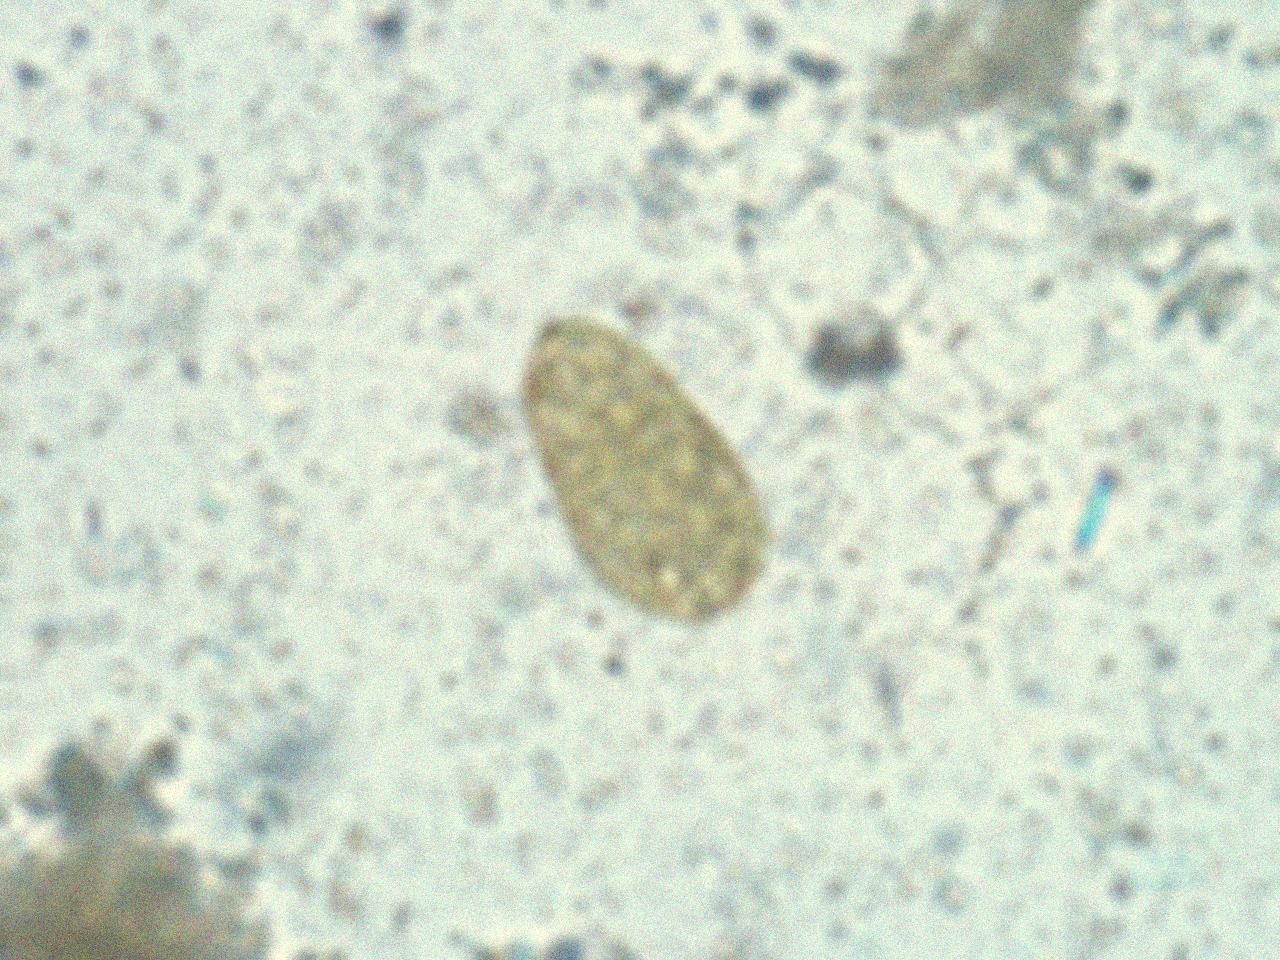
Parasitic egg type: Paragonimus spp